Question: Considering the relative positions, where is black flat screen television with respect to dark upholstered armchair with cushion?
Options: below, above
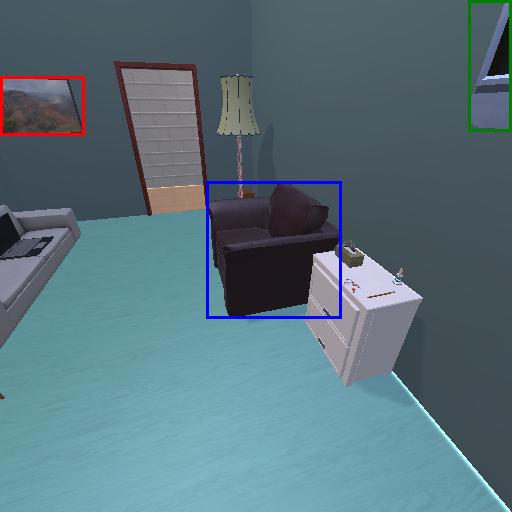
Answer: below